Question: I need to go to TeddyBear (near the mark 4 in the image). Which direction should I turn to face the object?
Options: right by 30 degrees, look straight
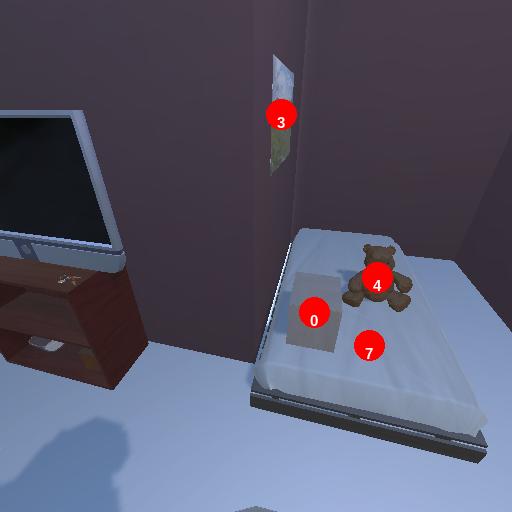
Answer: right by 30 degrees